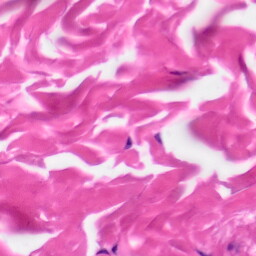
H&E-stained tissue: Skin